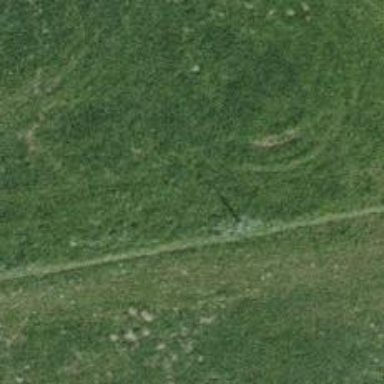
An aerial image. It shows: Grass path.